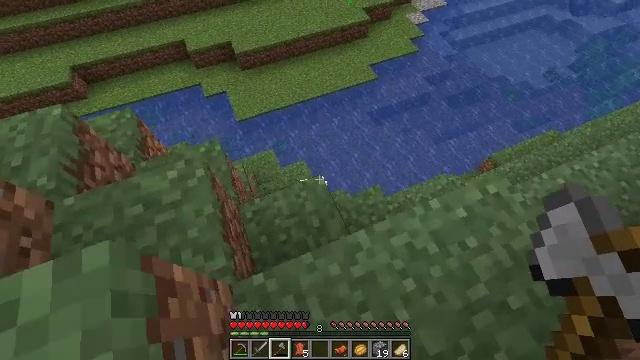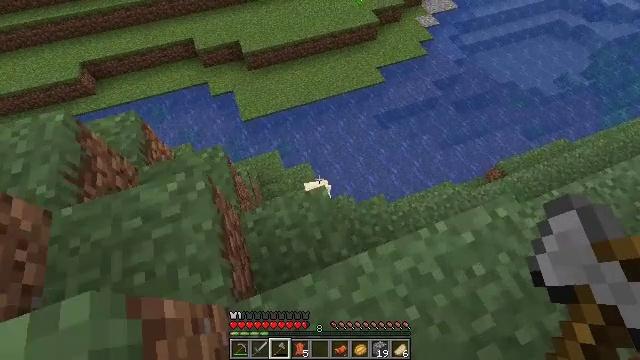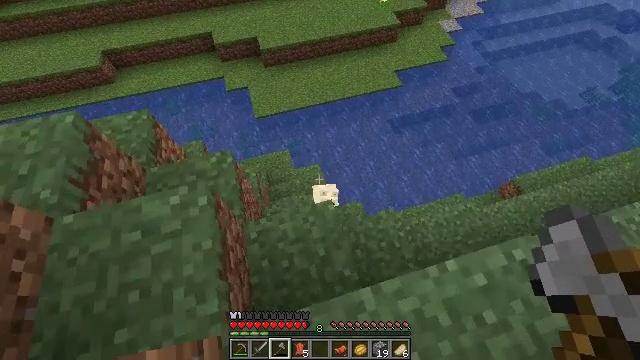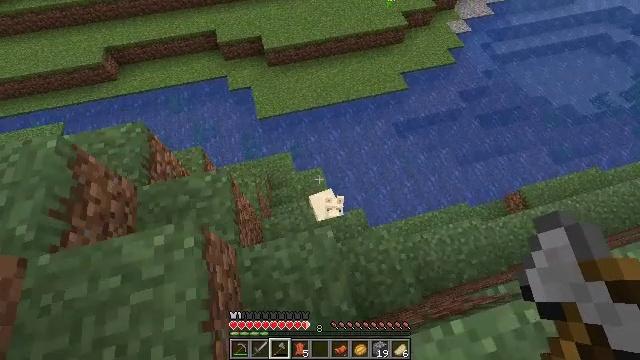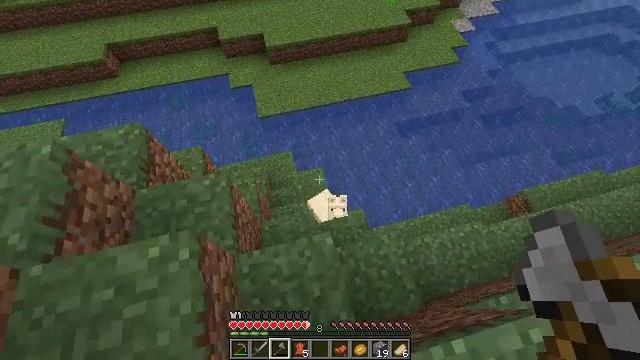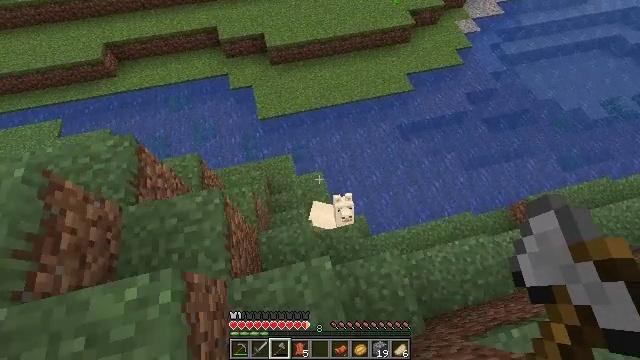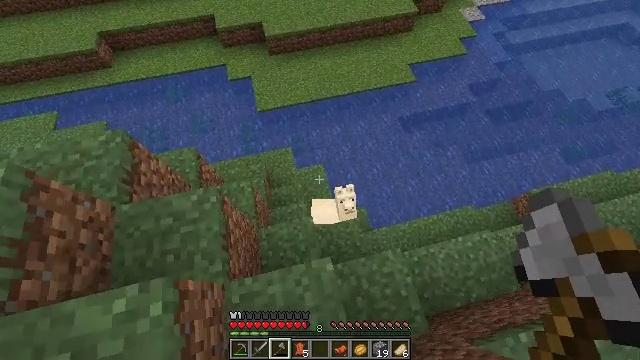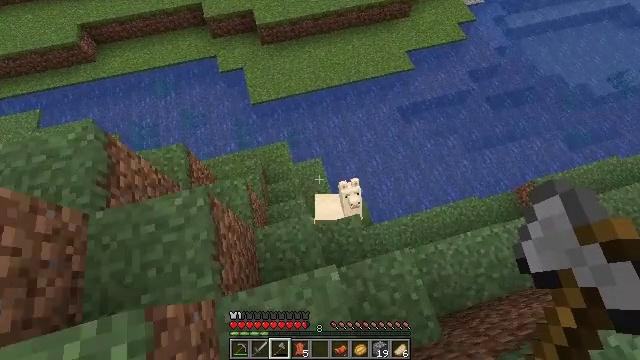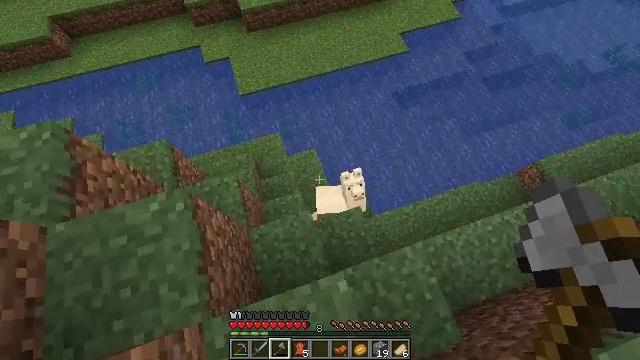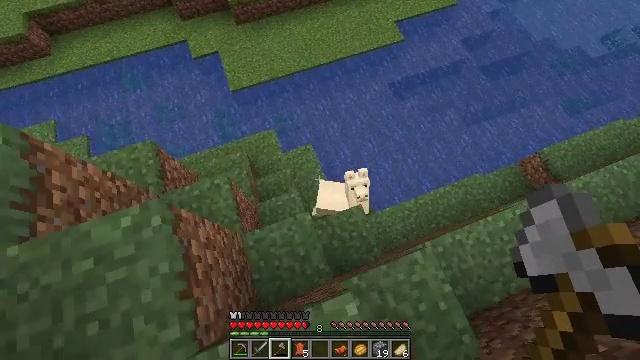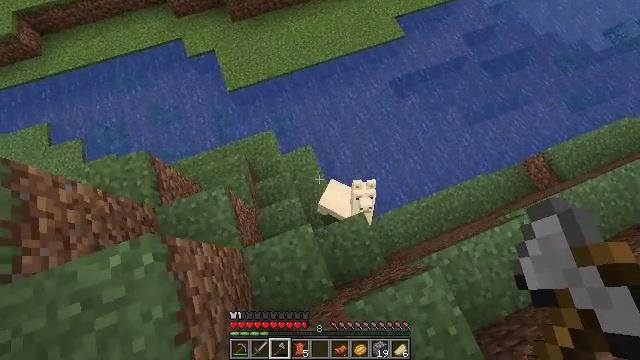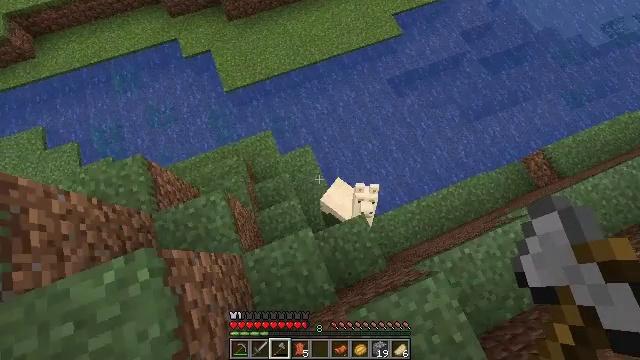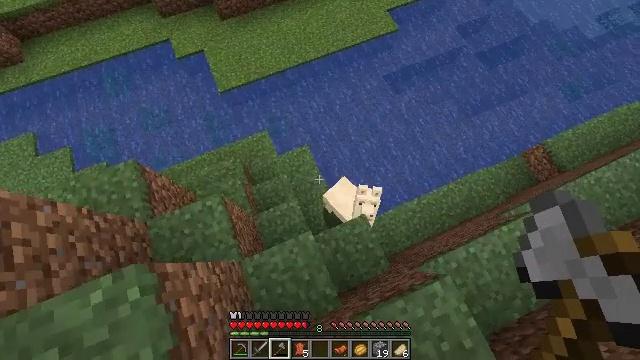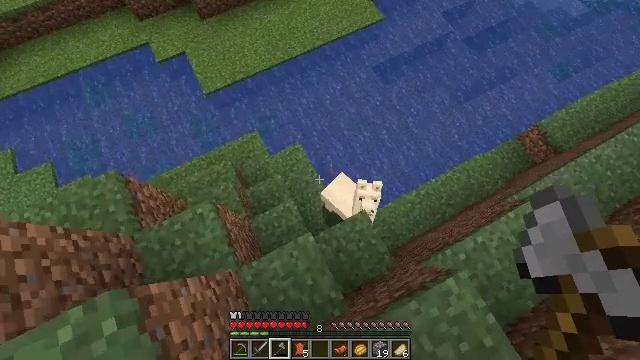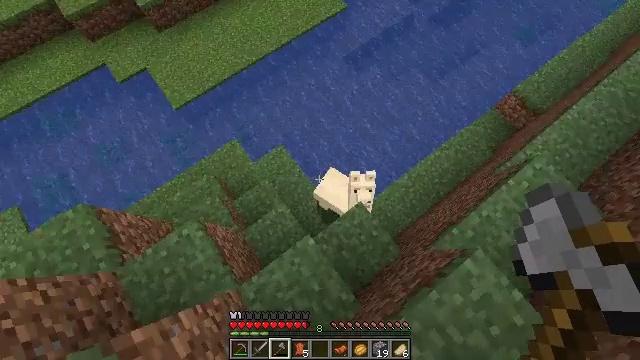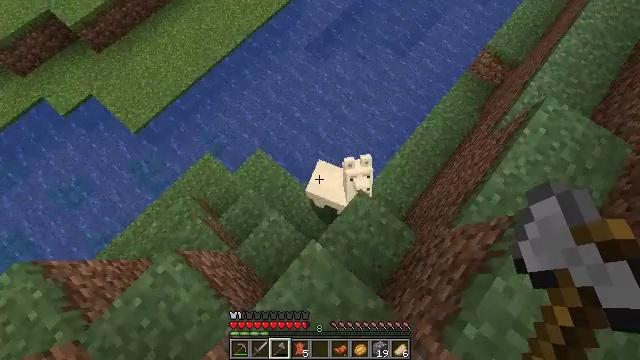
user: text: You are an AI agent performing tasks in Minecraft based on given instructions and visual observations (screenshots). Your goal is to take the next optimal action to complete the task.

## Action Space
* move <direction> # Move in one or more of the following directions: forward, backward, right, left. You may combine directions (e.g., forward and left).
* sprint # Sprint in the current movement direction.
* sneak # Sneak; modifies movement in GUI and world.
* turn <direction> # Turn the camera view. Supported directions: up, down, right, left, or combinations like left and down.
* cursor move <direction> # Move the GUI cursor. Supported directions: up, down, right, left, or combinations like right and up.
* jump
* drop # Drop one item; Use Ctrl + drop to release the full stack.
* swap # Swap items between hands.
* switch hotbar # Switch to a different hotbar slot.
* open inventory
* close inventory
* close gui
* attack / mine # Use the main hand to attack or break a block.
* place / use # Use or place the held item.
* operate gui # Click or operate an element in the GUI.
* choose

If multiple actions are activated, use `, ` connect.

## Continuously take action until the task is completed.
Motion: motion action
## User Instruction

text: Combat the llama.
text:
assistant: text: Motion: move forward, turn left
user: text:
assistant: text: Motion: move forward, turn left
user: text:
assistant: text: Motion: move forward, turn left
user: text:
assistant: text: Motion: move forward
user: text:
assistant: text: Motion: move forward
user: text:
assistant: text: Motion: move forward and move left, turn down
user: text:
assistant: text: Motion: move forward and move left, turn right and down
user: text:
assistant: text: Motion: move forward, turn right and down
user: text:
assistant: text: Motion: move forward, turn right and down
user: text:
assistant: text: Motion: move forward, turn down
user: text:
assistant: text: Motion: no_op
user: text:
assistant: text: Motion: turn right
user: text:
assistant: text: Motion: move left, turn right
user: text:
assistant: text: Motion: move left, turn right
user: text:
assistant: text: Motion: move left, turn right
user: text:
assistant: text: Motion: turn right
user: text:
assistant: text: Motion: turn right
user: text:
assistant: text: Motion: turn right and up
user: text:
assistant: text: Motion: move forward, turn right and up
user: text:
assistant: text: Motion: move forward
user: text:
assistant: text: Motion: move forward
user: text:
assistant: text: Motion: move forward
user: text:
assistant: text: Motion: move forward
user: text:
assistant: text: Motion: turn left
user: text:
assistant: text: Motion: turn left and down
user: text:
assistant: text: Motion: turn left and down
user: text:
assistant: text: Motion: turn left and down
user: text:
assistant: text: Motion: turn left
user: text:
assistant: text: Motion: attack / mine
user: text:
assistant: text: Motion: attack / mine